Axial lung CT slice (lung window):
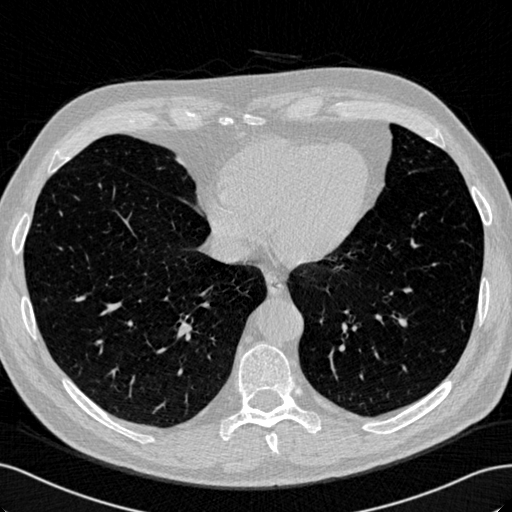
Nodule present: no